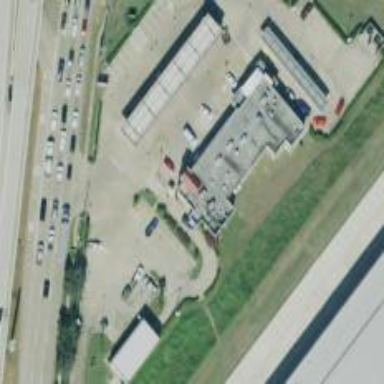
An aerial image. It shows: Convenience store inside building.